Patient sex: F
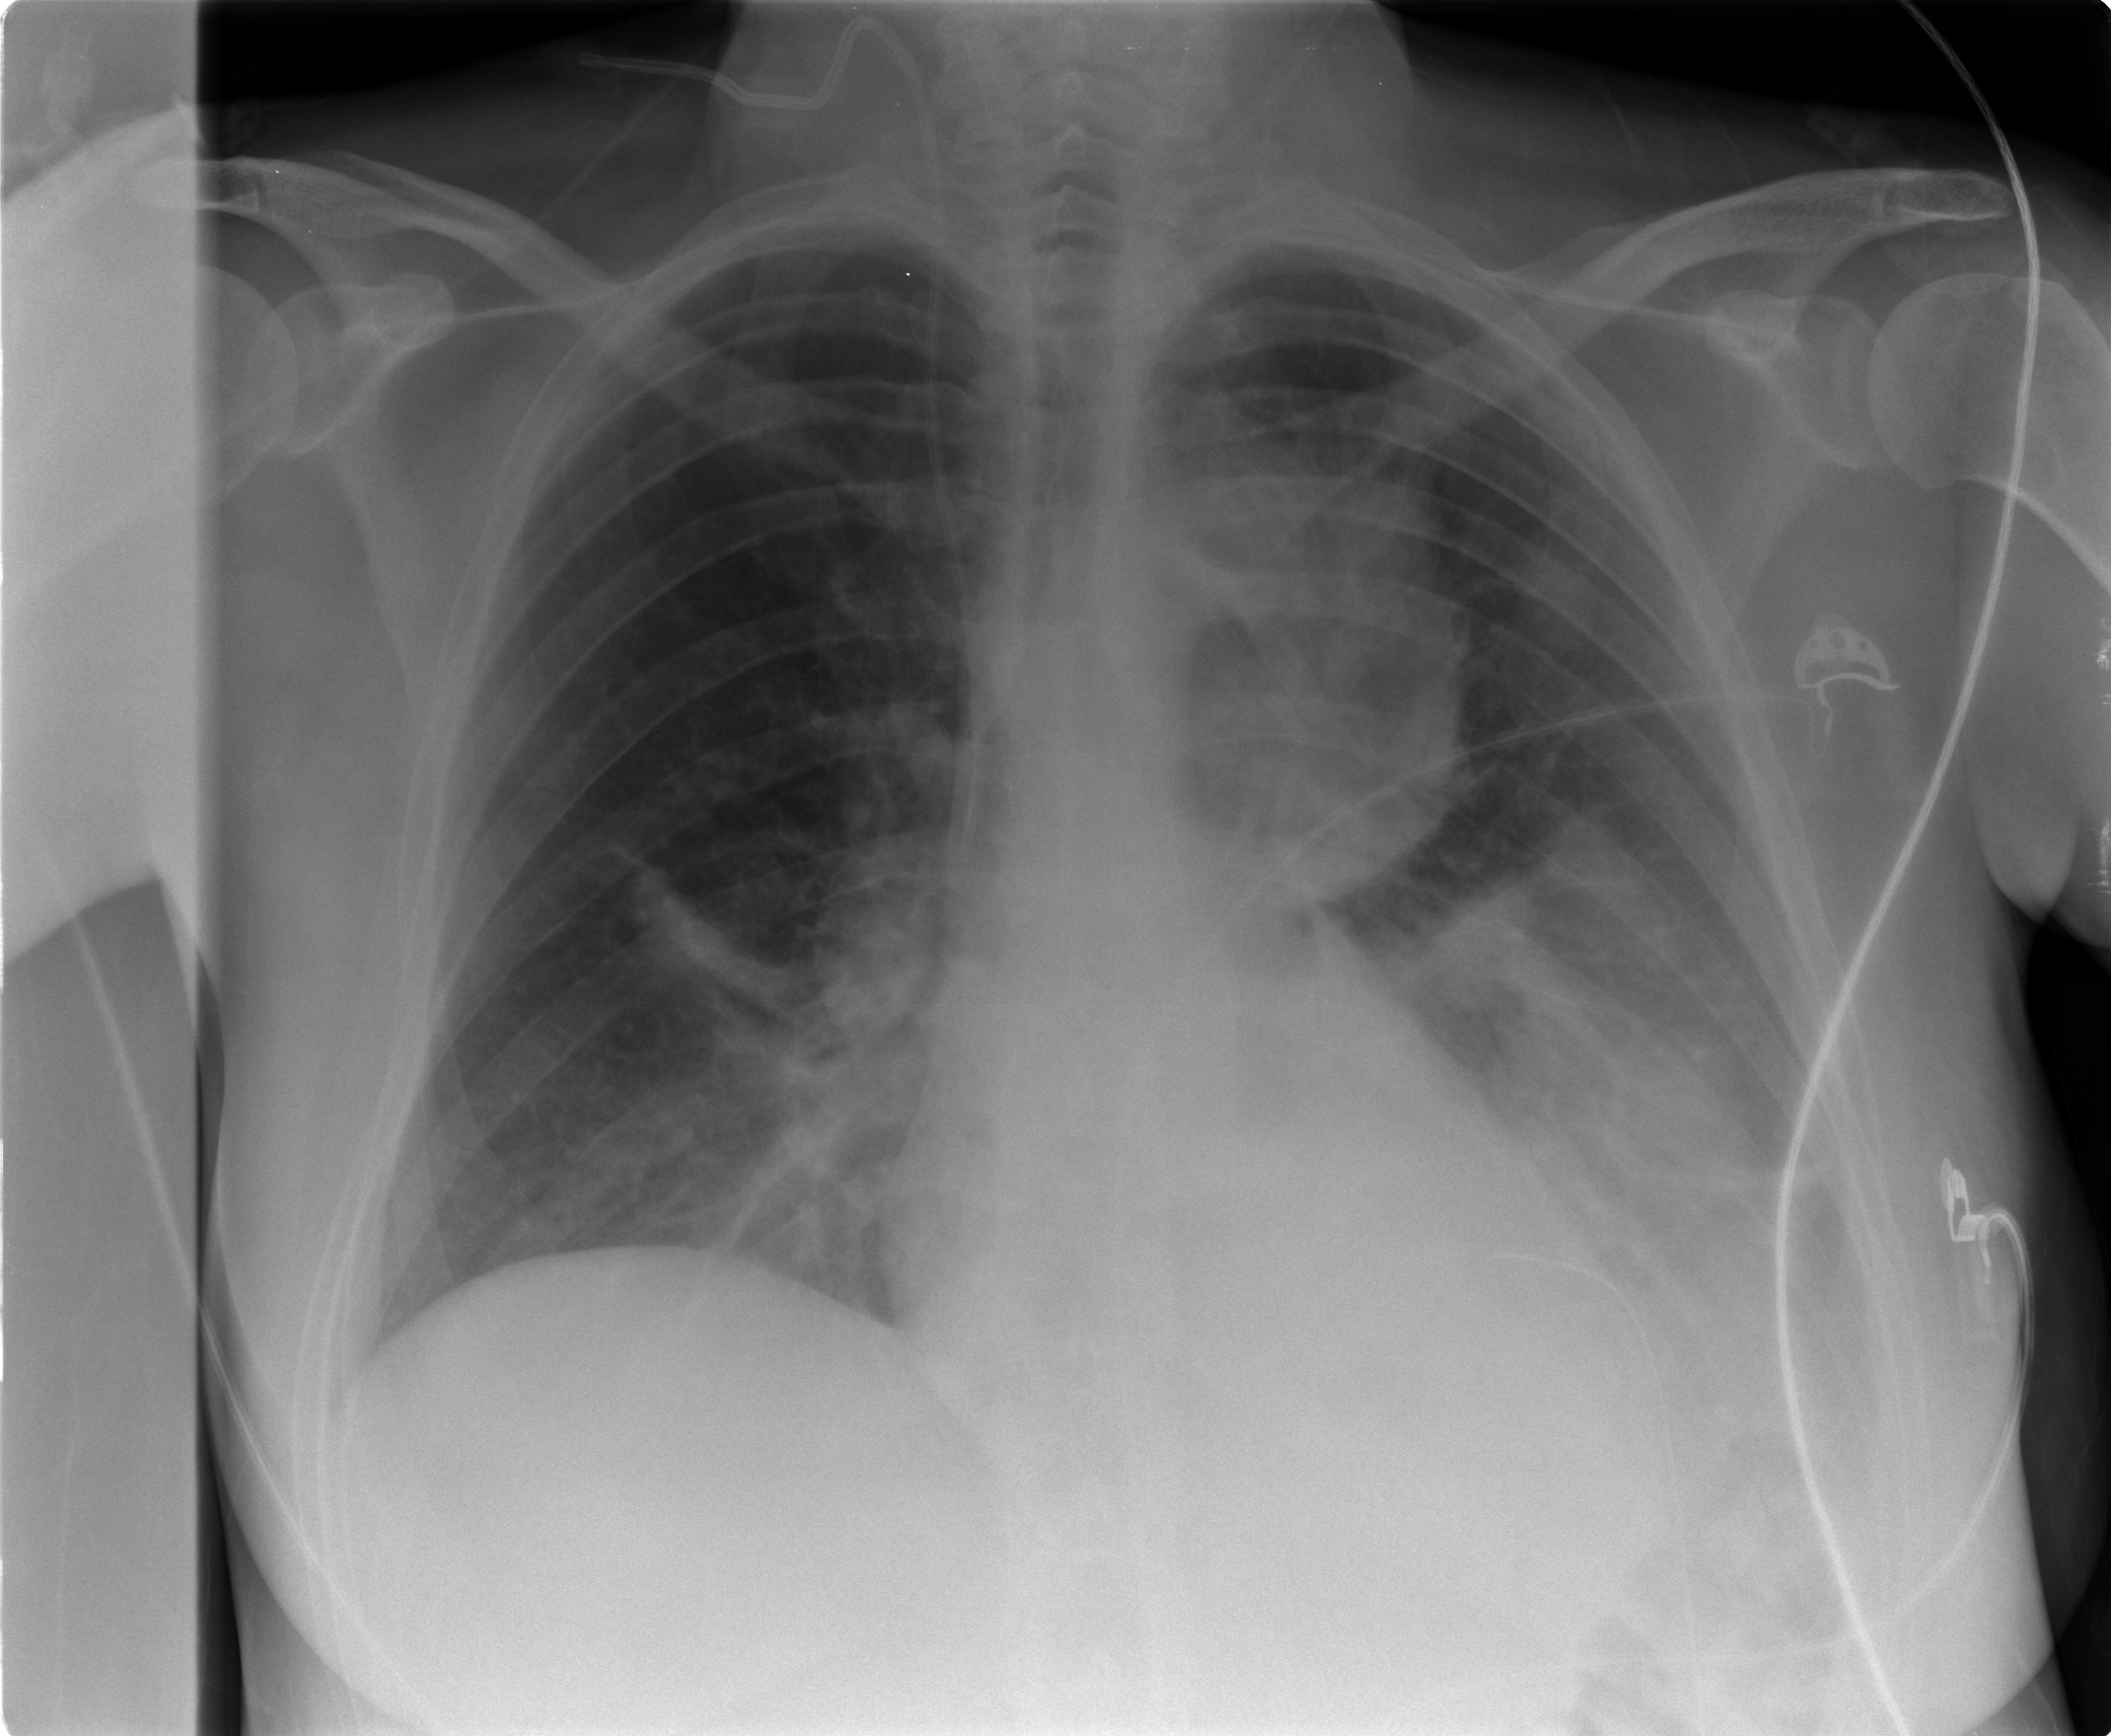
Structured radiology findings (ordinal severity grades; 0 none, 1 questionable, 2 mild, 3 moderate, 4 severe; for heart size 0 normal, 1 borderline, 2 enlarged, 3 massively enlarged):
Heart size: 0
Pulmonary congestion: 0
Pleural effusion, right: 0
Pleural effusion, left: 2
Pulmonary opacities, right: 0
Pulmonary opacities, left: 2
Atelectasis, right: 2
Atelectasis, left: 2